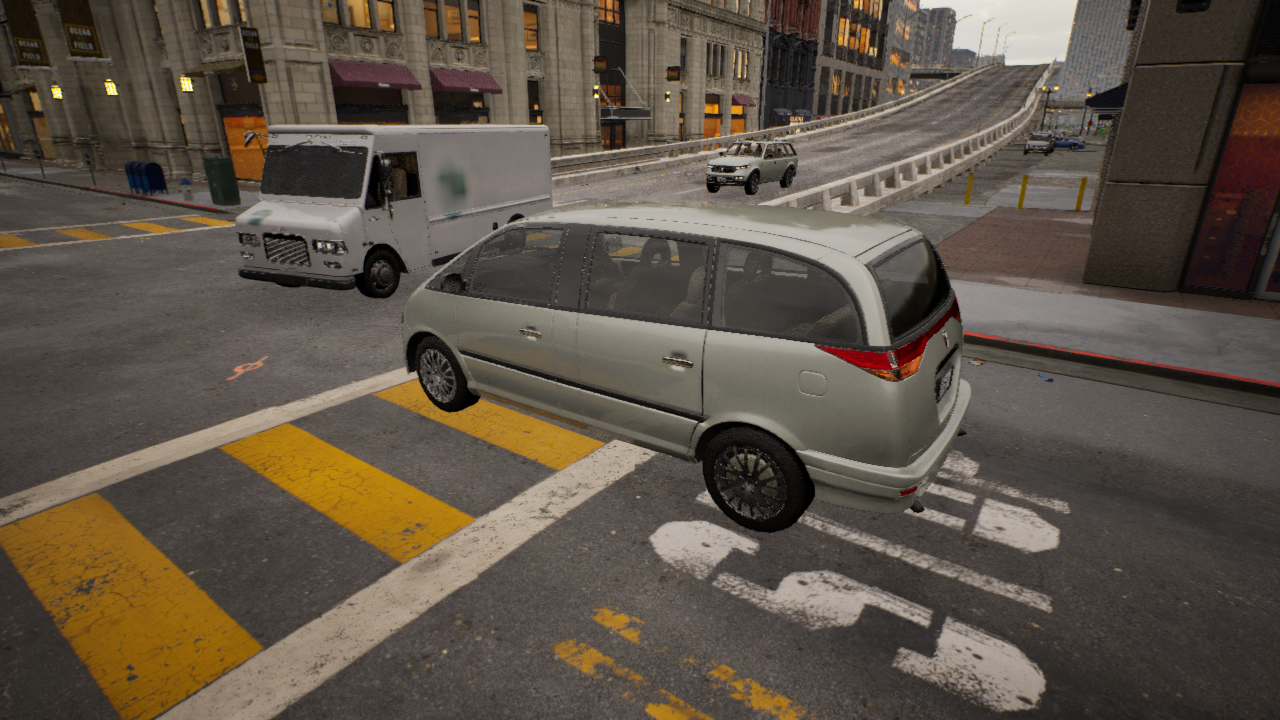
Venue: residential
Lighting: golden hour
Vehicle rig: minivan